Interaction volume radius: 5 \u00c5
Interaction volume height: 20 \u00c5
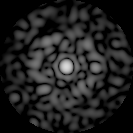
Disorder parameter: 0.8218